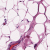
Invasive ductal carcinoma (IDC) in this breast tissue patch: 0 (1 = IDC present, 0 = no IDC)